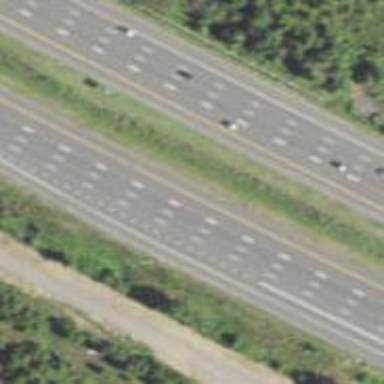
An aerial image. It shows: Motorway link.